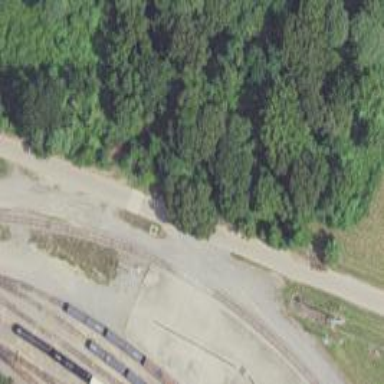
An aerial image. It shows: Rail spur service.